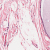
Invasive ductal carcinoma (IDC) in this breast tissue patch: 0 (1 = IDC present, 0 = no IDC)